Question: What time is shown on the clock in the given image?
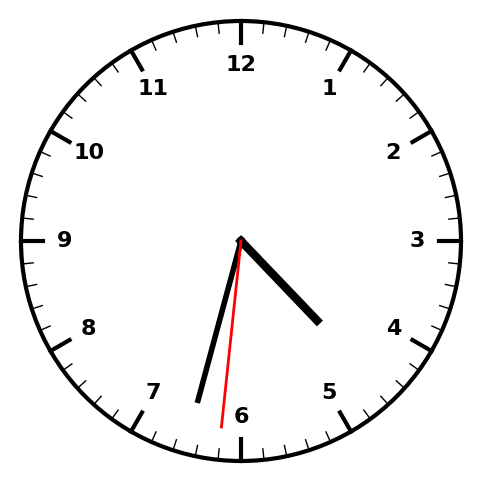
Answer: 04:32:31